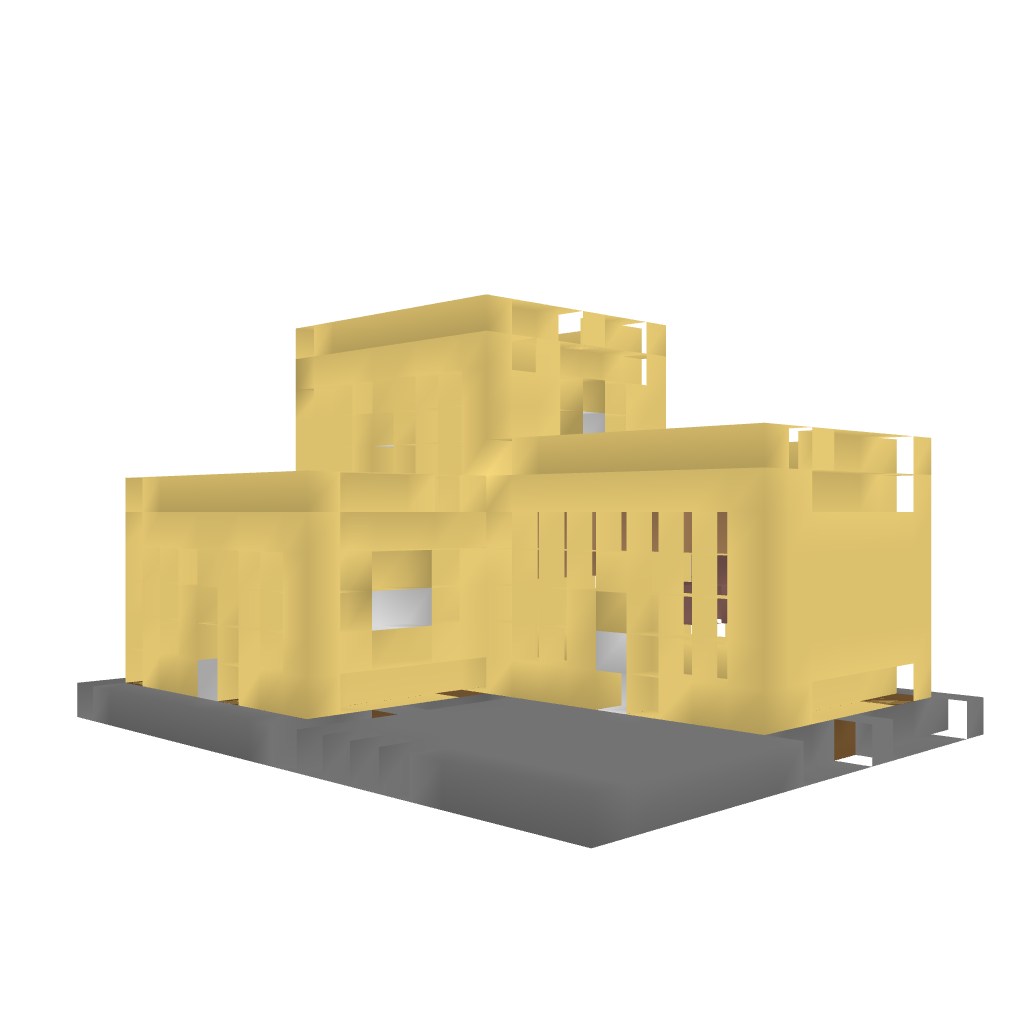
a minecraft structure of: Adobe House bad low quality